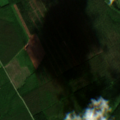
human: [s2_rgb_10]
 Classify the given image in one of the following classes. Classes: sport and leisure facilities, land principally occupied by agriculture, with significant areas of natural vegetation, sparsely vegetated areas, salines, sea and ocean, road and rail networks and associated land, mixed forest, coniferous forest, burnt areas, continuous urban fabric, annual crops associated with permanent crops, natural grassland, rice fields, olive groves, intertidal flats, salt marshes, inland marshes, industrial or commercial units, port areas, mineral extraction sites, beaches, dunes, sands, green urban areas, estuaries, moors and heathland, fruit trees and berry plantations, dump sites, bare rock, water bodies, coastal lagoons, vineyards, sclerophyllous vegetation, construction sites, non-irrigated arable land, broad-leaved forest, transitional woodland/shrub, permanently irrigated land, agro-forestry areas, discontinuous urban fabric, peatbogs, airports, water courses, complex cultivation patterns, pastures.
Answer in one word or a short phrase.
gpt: coniferous forest, mixed forest